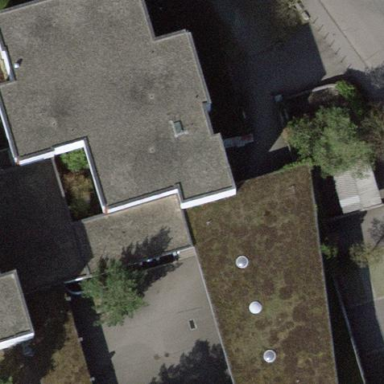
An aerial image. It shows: School building.